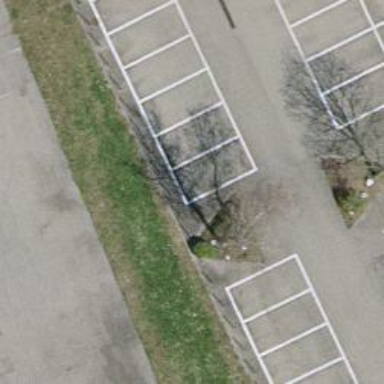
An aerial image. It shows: Bollard.